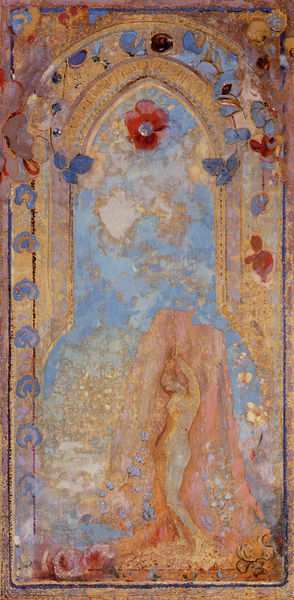
Titel: Andromeda
Künstler: Odilon Redon
Standort: Little Rock
Institution: Arkansas Arts Center Foundation Collection
Schlagwörter: akt, blau, blätter, gemälde, haut, himmel, nackt, schatten, umhang, gelb, blume, blumen, braun, brust, bunt, fenster, frankreich, frau, licht, orange, pastell, profil, schmuck, schwarz, tür, türkis, weiss, blüte, blüten, dame, rose, rot, schleier, tuch, malerei, muster, ornament, symbolismus, blond, arm, arme, mensch, rahmen, bild, öl, kirche, gewand, gold, stoff, blatt, pflanze, pflanzen, edelsteine, rosa, zart, beine, hellblau, himmelblau, aussicht, bein, brüste, farbig, rahmung, bogen, fels, lila, violett, romantik, jugendstil, weiblich, ornamente, verzierung, wandmalerei, durchgang, nackte, erotik, erotisch, klimt, frühling, frottage, tor, regen, punkte, waschen, paradies, arkade, durchblick, glaube, orientalisch, mohn, mosaik, österreich, altar, fries, portal, öffnung, gotisch, spitzbogen, blua, venus, fresko, schmetterlinge, weich, orientalismus, glauben, klatschmohn, verzierungen, glod, archivolte, verziehrung, arabeske, hellbalu, triptychon, redon, goldregen, angelika, lapislazuli, moreau, zustand, wandfries, bogem, umhan, tierre, jugensdstilistisch, morot, verziehung, danae, hochbunt, bogen himmel, blau blumen, orientalisch spitzbogen